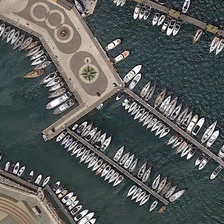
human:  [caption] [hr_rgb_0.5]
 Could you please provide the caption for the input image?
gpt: many boats are in a port .

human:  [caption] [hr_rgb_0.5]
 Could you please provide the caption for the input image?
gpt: many boats are in a port .

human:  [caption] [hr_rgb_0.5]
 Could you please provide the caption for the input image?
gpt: many boats are in a port .

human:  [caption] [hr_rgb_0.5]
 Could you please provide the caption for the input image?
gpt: many boats are in a port .

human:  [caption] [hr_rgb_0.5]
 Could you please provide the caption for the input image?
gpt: many boats are in a port .